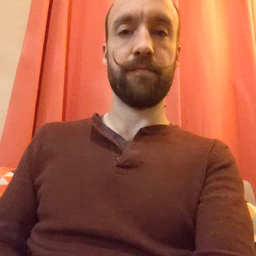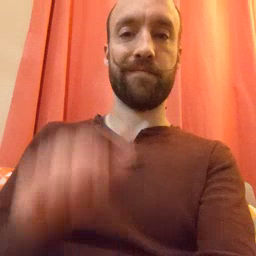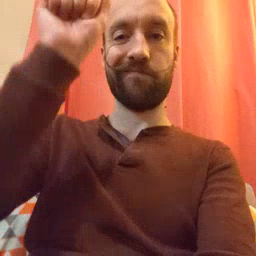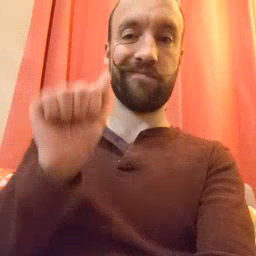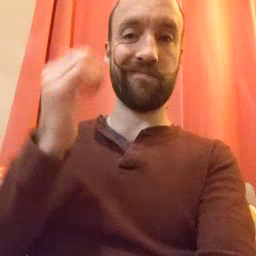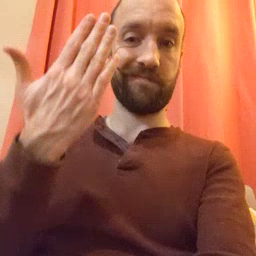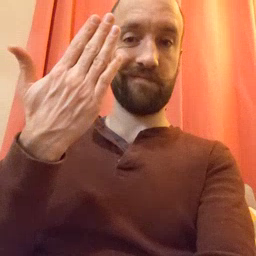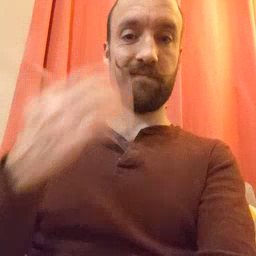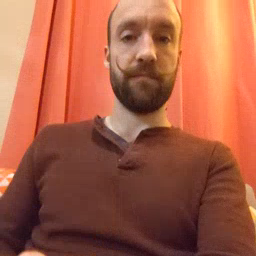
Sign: mitten